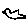
Label: bird